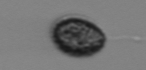
Label: Pseudochattonella_farcimen